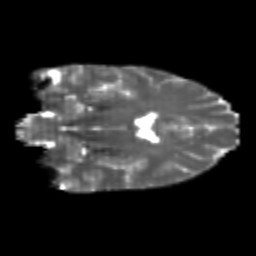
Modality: T2w
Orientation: coronal
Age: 22
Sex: female
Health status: healthy
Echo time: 0.074 s